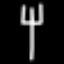
Label: fork